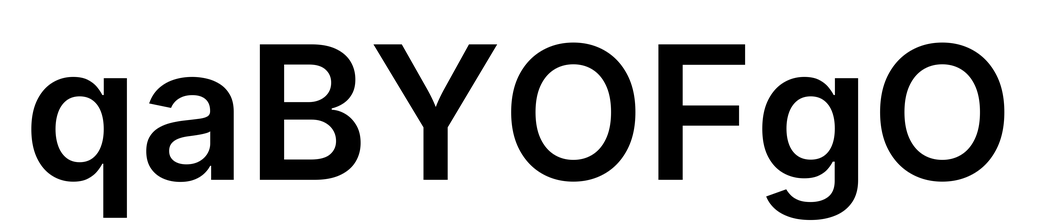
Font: Inter_SemiBold